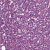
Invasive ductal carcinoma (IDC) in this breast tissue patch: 1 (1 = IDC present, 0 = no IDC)